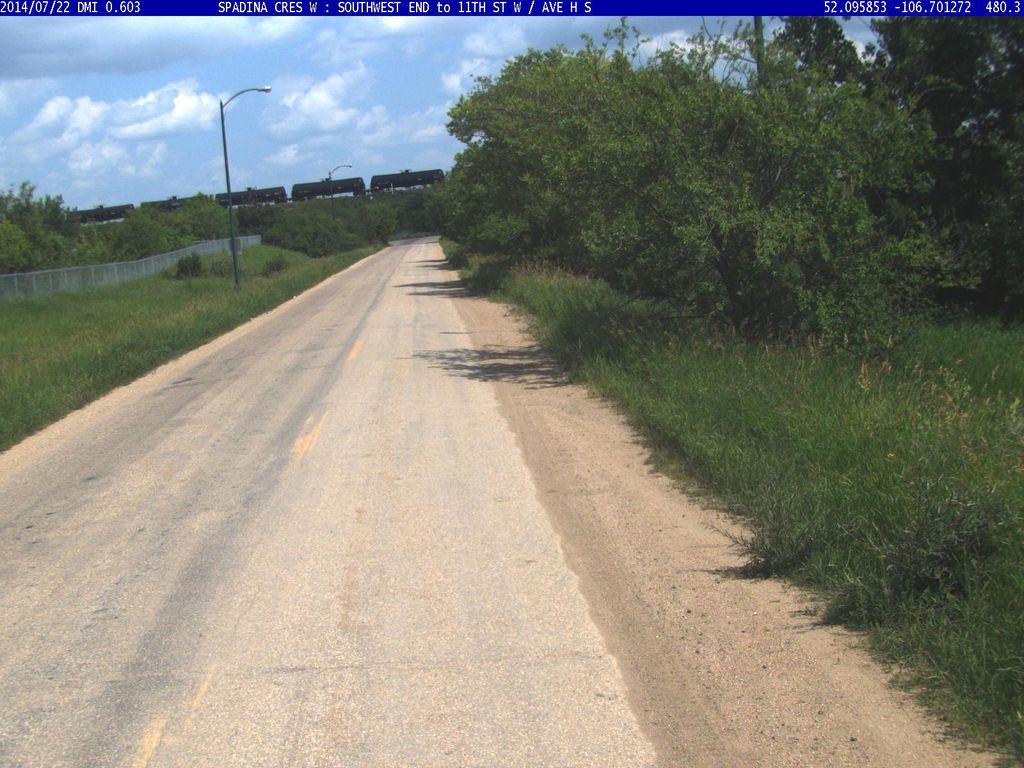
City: saskatoon